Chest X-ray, PA view. Patient: 48 years old, sex M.
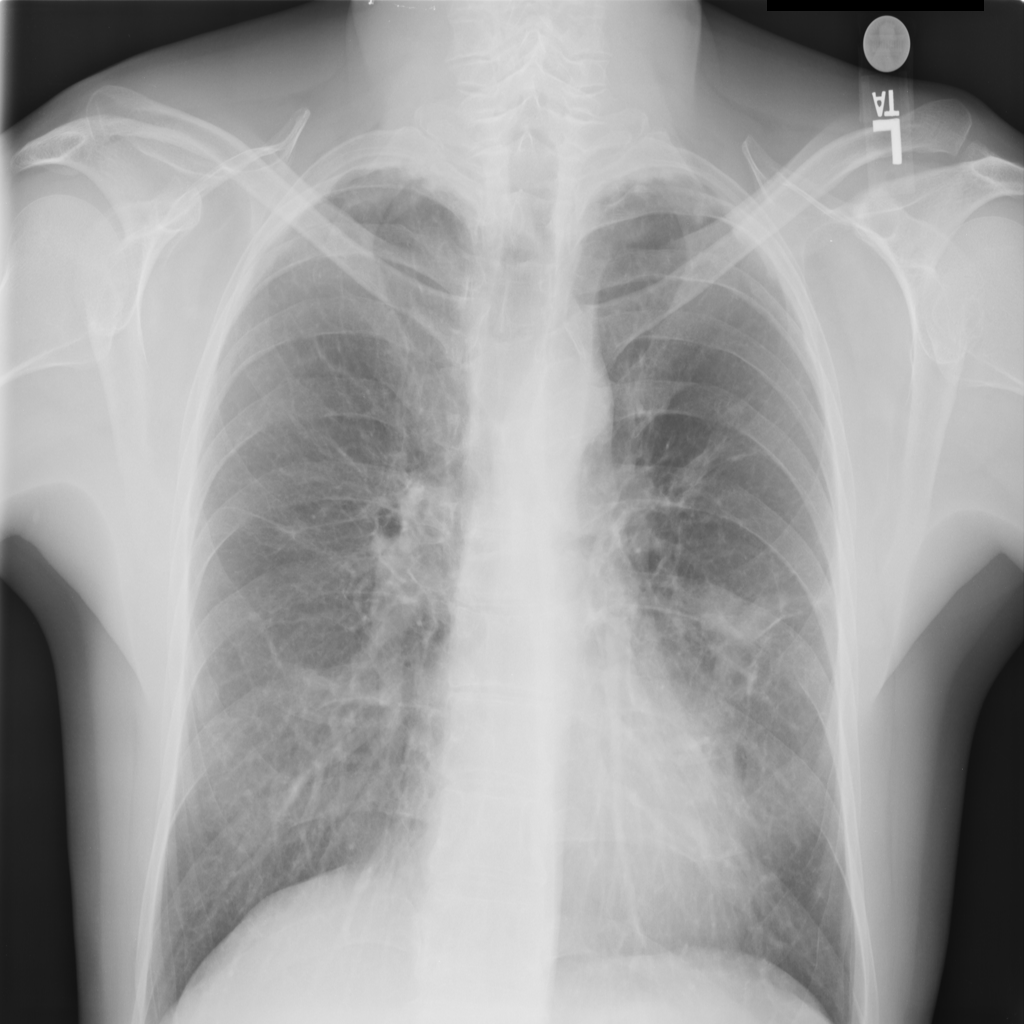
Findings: Mass, Pleural_Thickening